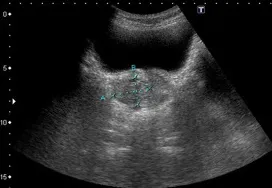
Ultrasound detected a non-uniform hypoechoic nodule, about 34 mm x 25 mm x 29 mm in size, in the right lateral lobe of the prostate with the obscure boundary. No marked color flow signal was observed within the lesion upon Color Doppler flow imaging. (A) Transverse position.
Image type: radiology (ultrasound)